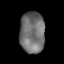
Tissue: lung
Cell type: Epithelial cells
Senescence score: 0.1342
Nuclear area (px): 1008
Mean DAPI intensity: 112.137